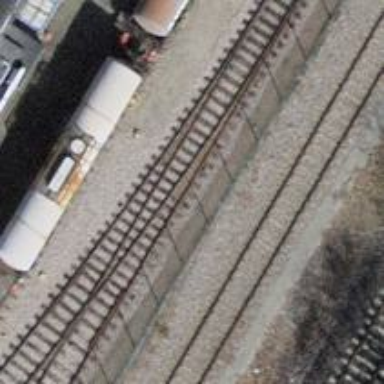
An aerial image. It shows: Railway switch.